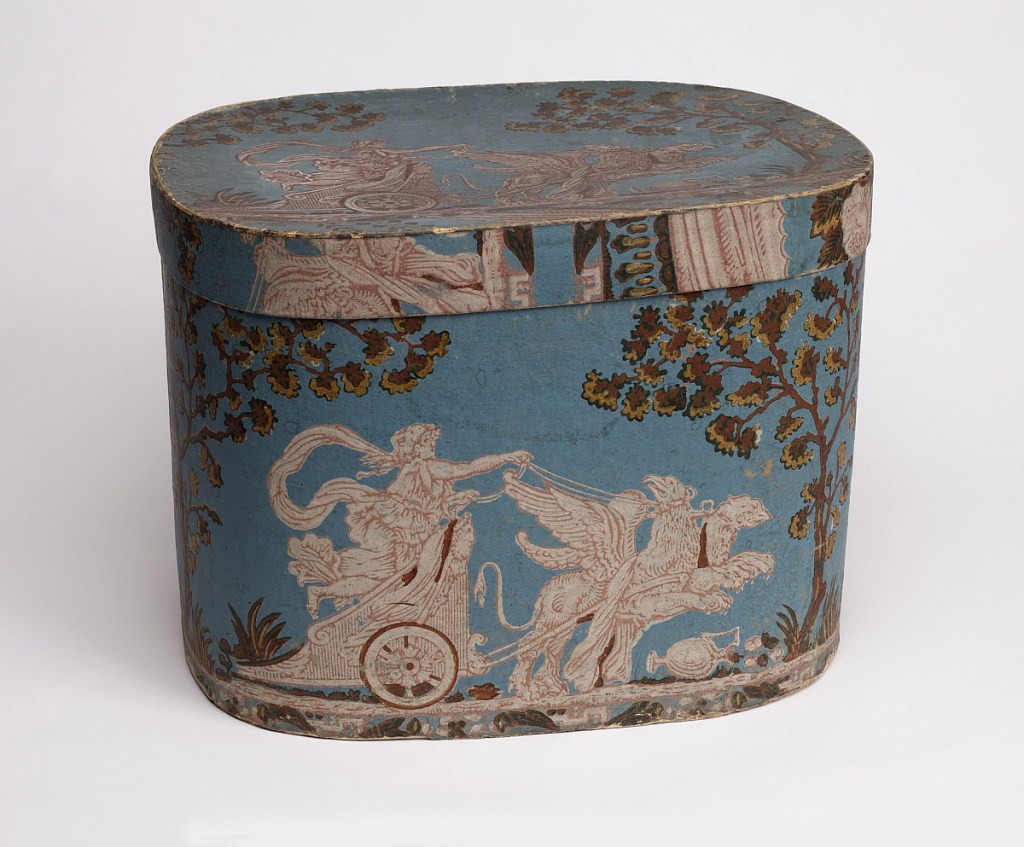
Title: Bandbox
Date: ca. 1835
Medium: Block-printed on handmade paper, pasteboard support
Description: A woman wearing Grecian attire, possibly Nemesis, is racing in a chariot drawn by two griffons. The griffons have the upper body of an eagle and the lower body of a lion. An urn or ewer containing a single flower stem rests on its side beneath the beasts' feet. Trees frame this vignette. Printed in pink, red and two shades of green on a blue ground.